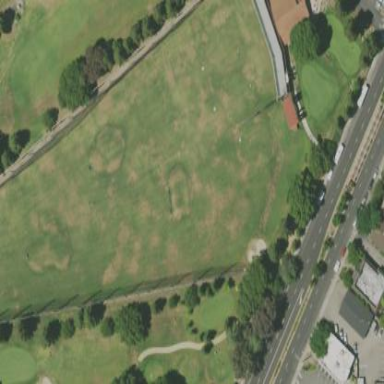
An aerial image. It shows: Grassy area designated as driving range for golf.